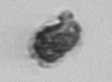
Label: Syracosphaera_pulchra